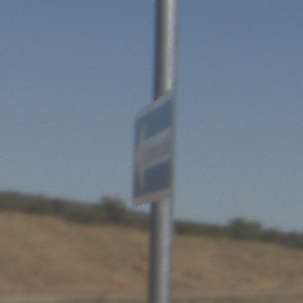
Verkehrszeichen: EinbahnstrasseLinksweisend
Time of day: Midday
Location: Outdoor (RoadRail)
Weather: Clear
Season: Summer
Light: Natural